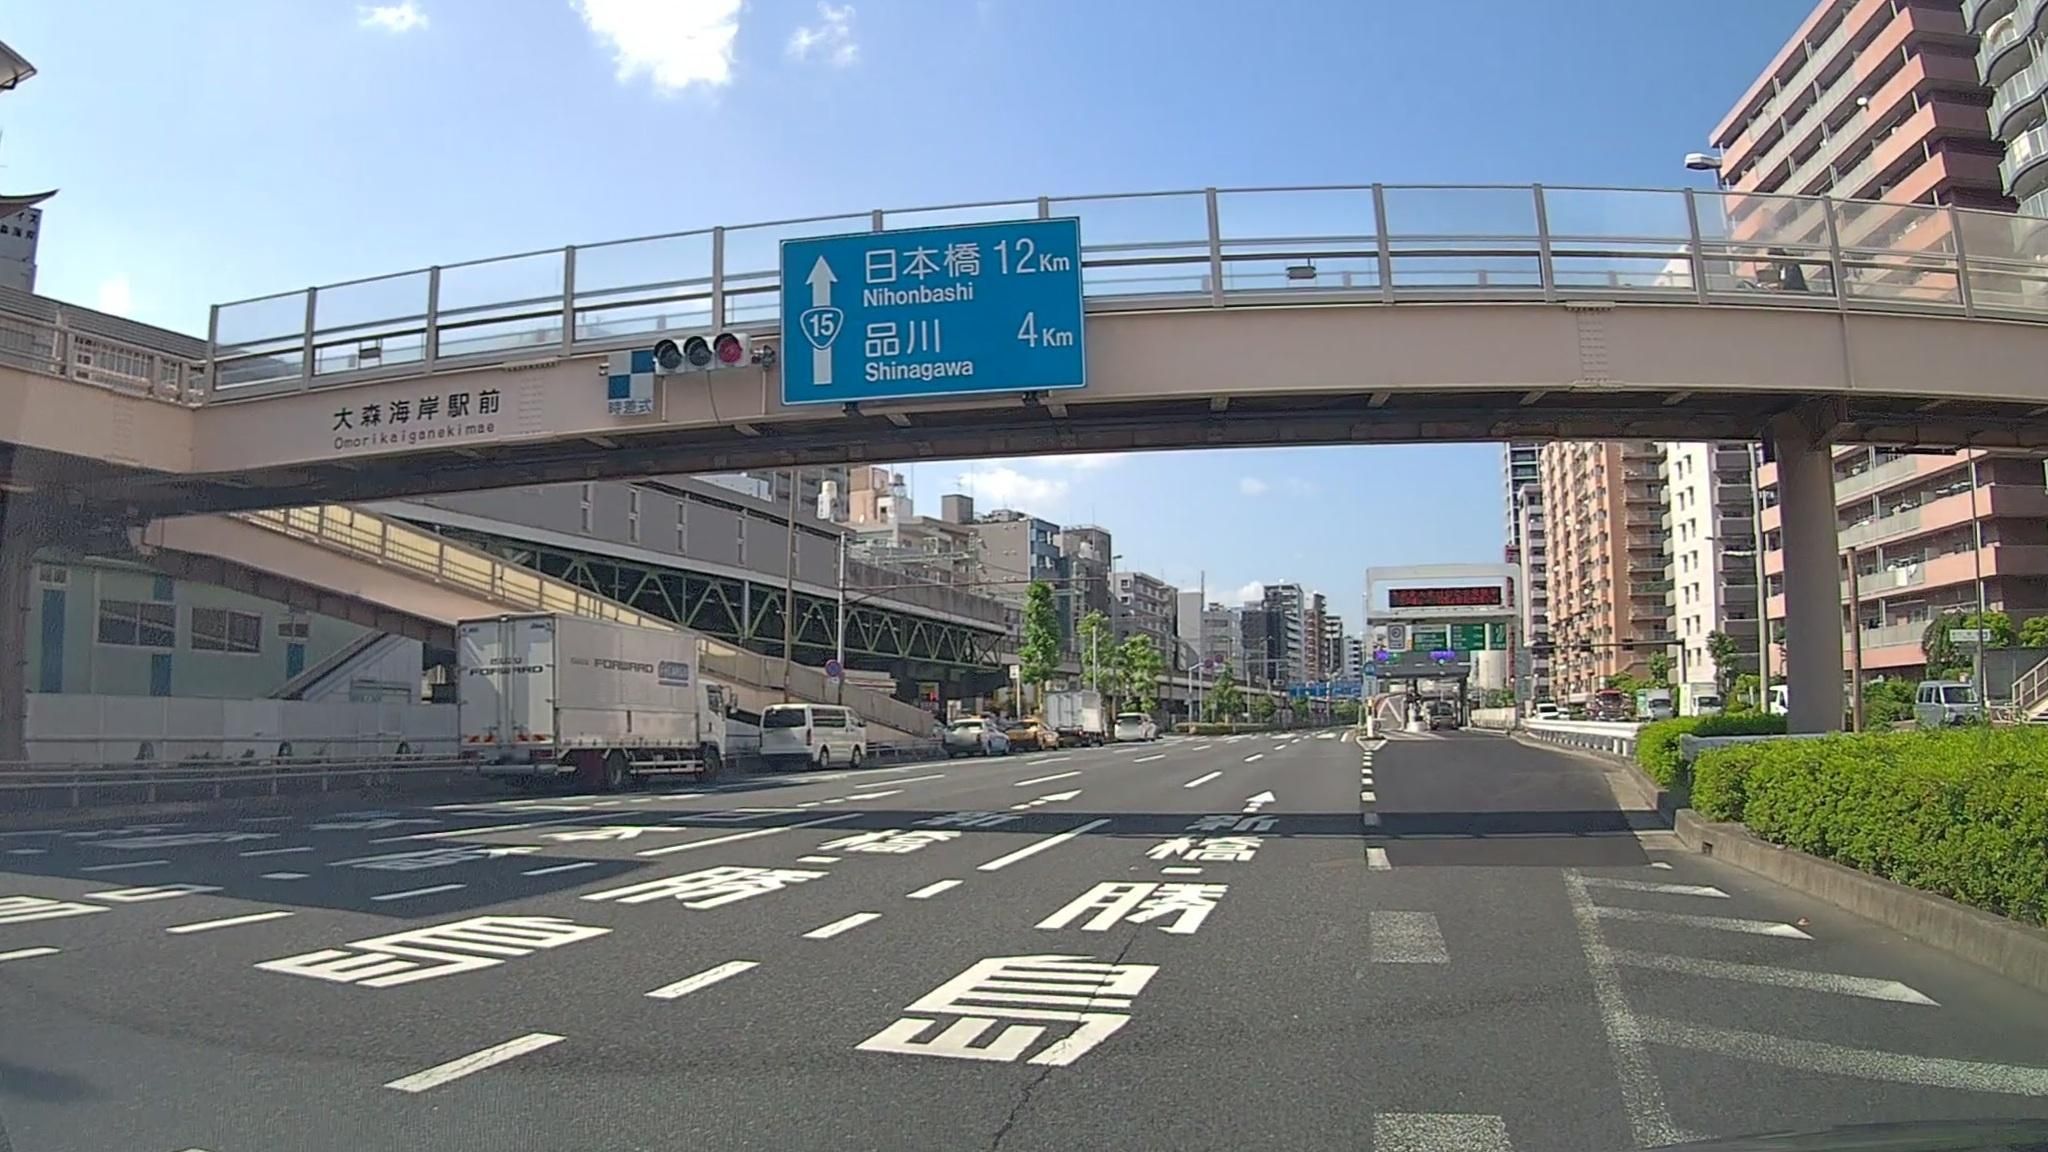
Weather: clear
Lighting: day
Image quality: good
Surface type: cycling surface
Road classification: tertiary_link, trunk_link
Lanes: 1
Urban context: urban centre
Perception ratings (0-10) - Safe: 1.67, Lively: 9.25, Beautiful: 2.28, Boring: 2.15, Depressing: 3.68, Wealthy: 5.09